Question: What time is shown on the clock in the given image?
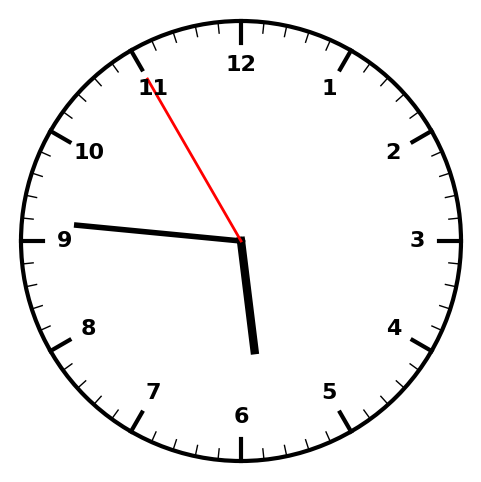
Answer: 05:45:55